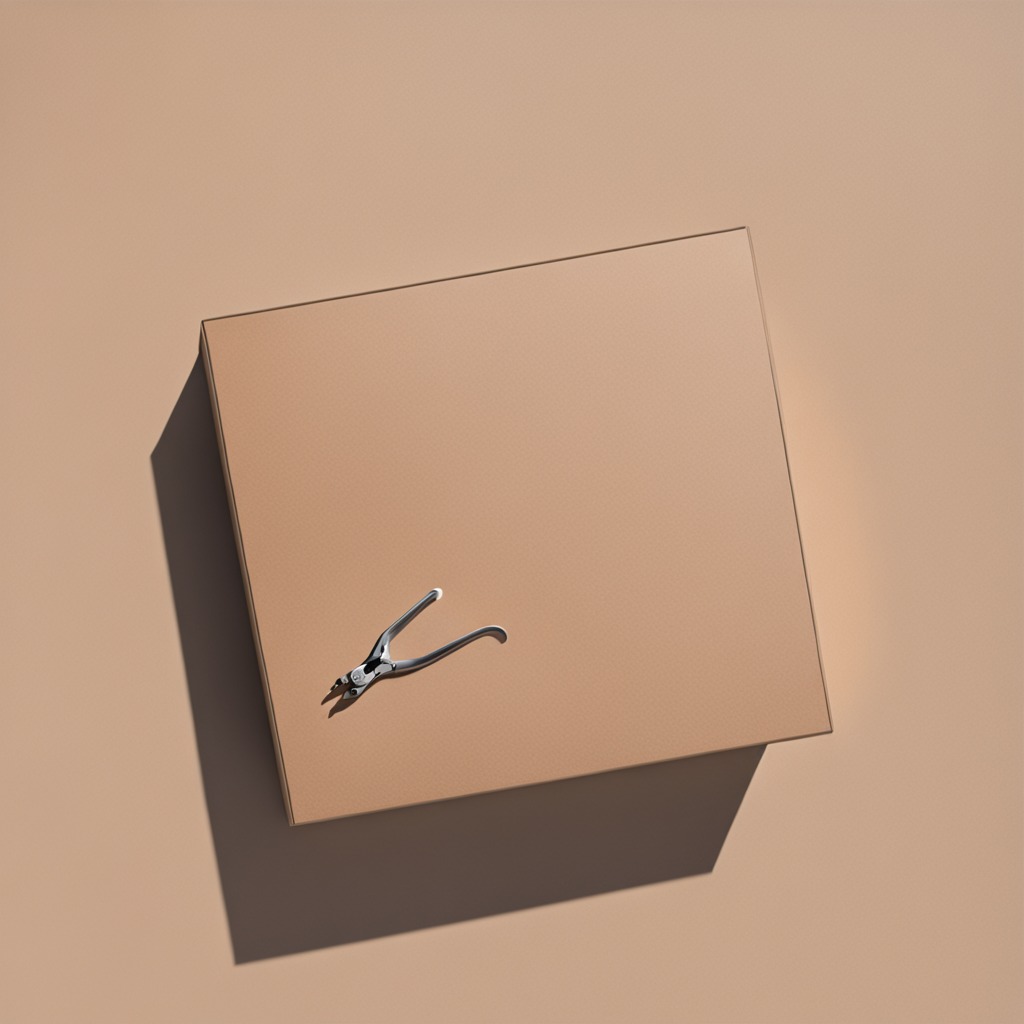
A plier lying on a clean dry cardboard box surface in an outdoor workshop during daytime bright natural light soft shadows slightly creased but